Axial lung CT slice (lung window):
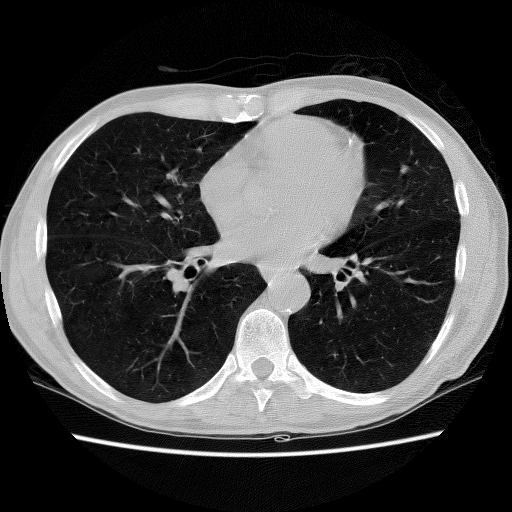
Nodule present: yes
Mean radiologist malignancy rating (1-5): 3